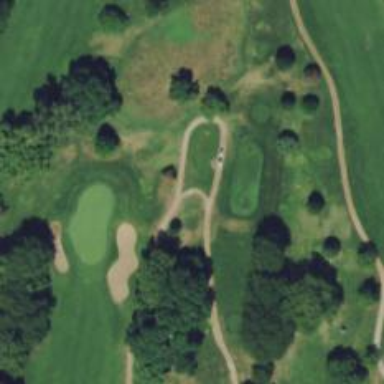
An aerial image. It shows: High-quality path for golf carts on grade 1 tracktype.